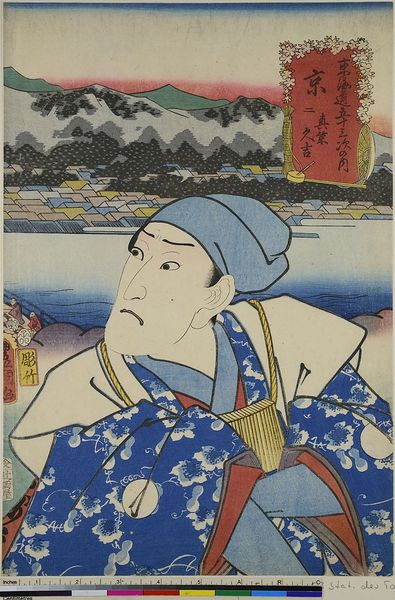
Titel: Kyoto, Nr. 2: Der Schauspieler Onoe Kikugoro III als Mashiba Hisayoshi, aus der Serie: Die 53 Stationen des Tokaido
Künstler: Utagawa Kunisada
Standort: Hamburg
Institution: Museum für Kunst und Gewerbe Hamburg
Schlagwörter: theater, holzschnitt, berge, gebirge, druckgraphik, druckgrafik, zeit, schauspieler, farbholzschnitt, schauspielerin, tourismus, reisen, kabuki, edo, reproduktionen, druckerzeugnisse, theateraufführung, ukiyo